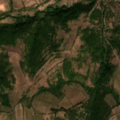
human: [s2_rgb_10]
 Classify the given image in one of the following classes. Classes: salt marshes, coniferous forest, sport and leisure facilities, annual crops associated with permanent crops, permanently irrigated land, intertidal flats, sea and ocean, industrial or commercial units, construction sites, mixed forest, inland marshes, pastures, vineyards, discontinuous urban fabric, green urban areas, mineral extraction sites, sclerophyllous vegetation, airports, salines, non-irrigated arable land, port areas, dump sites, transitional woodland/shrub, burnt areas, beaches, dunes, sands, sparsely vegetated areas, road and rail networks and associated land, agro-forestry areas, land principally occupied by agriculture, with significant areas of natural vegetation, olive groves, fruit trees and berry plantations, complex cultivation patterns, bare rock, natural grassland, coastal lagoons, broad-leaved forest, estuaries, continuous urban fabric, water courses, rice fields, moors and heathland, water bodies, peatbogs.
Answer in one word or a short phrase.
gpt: pastures, complex cultivation patterns, broad-leaved forest, transitional woodland/shrub